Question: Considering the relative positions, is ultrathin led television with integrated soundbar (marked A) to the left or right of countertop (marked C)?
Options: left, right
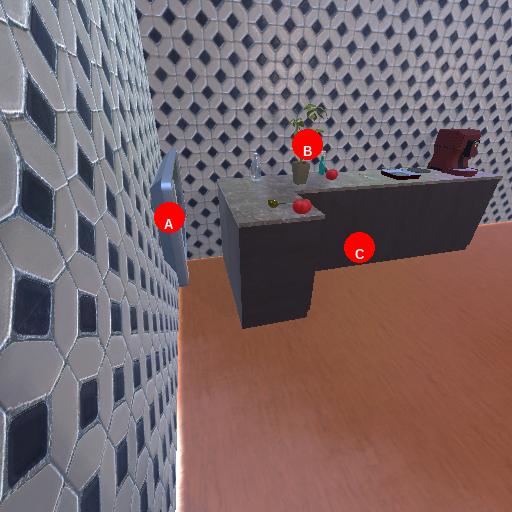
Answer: left